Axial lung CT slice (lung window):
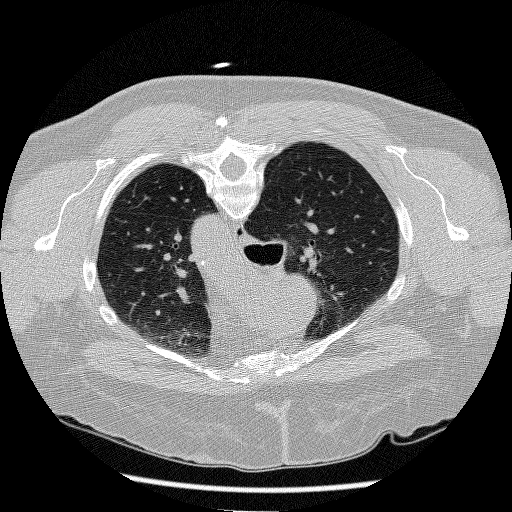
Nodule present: no